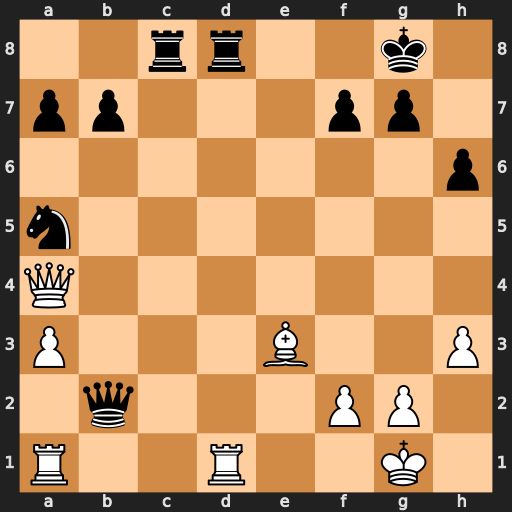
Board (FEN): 2rr2k1/pp3pp1/7p/n7/Q7/P3B2P/1q3PP1/R2R2K1
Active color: w
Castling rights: -
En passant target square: -
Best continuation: Qxa5 Rxd1+ Rxd1